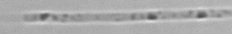
Label: Leptocylindrus